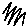
Label: zigzag